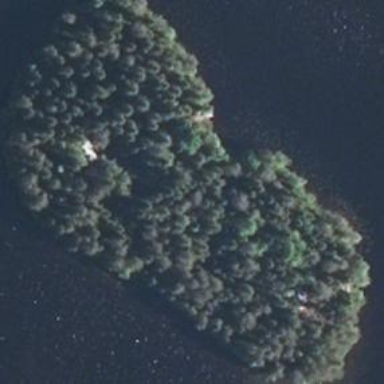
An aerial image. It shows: Islet.